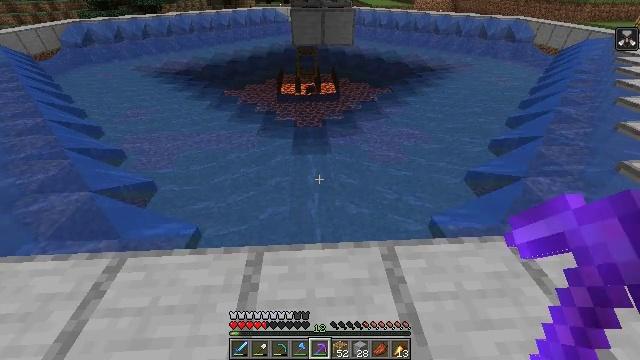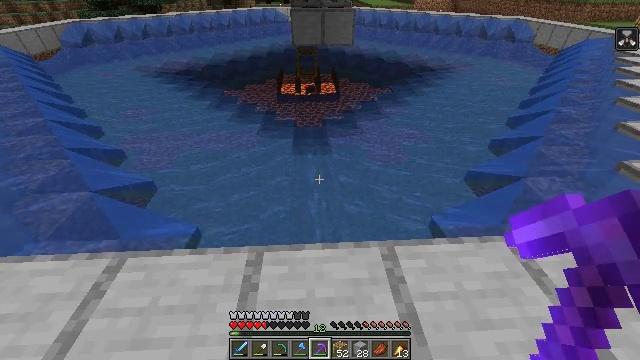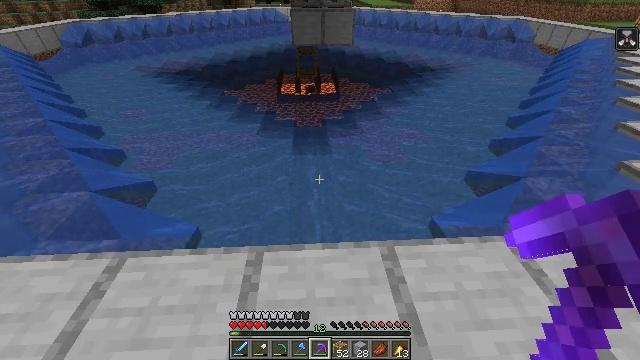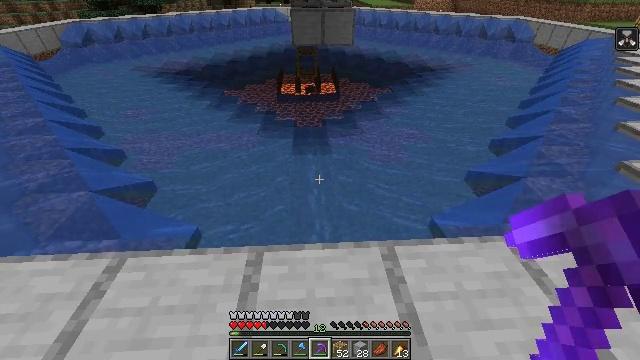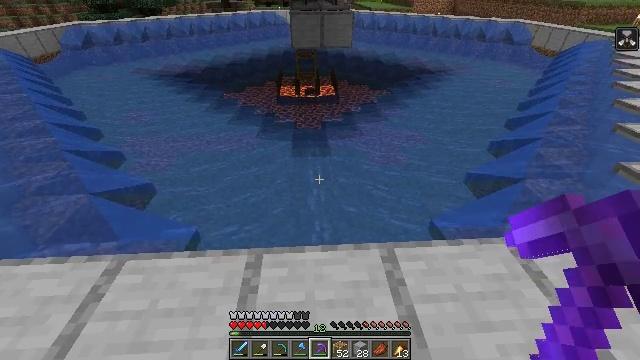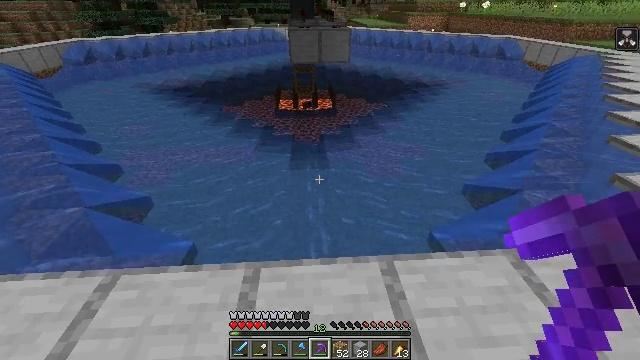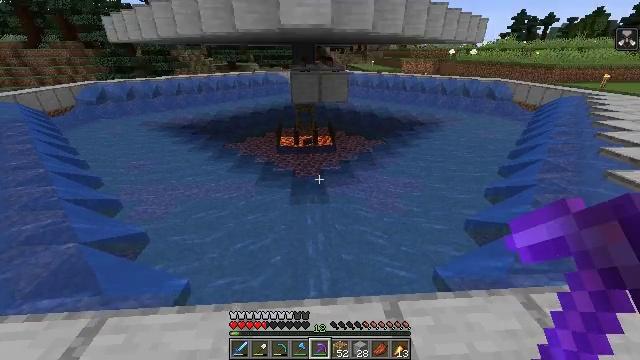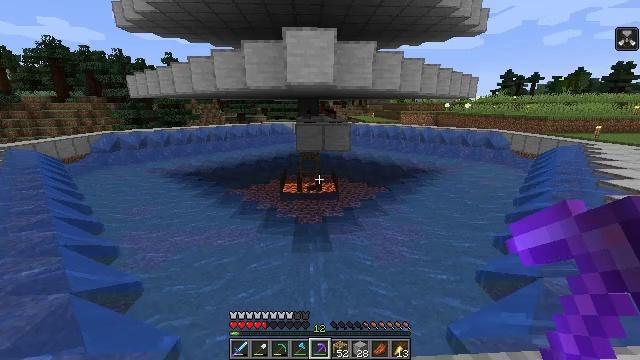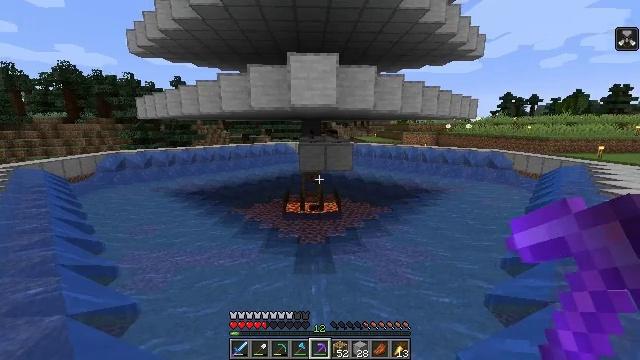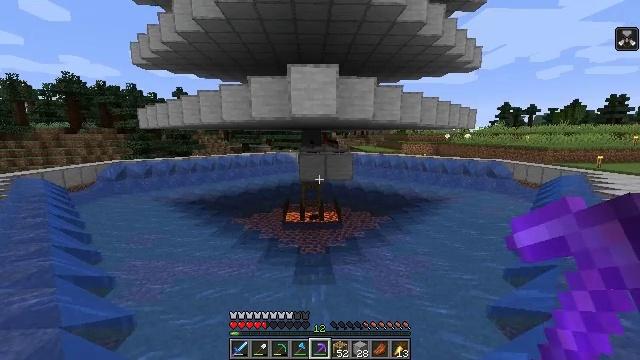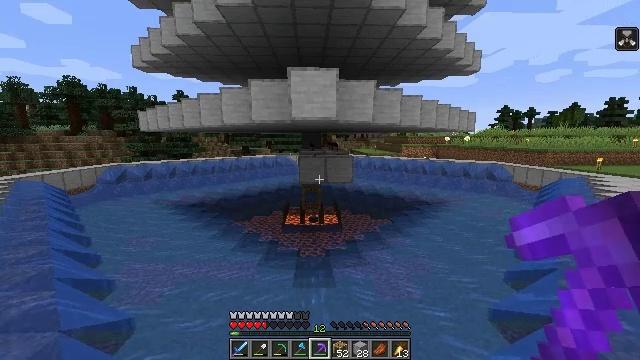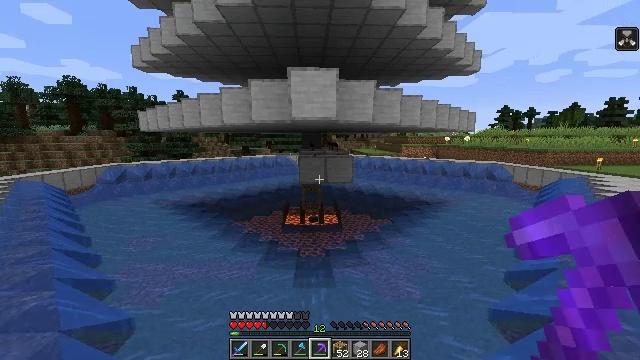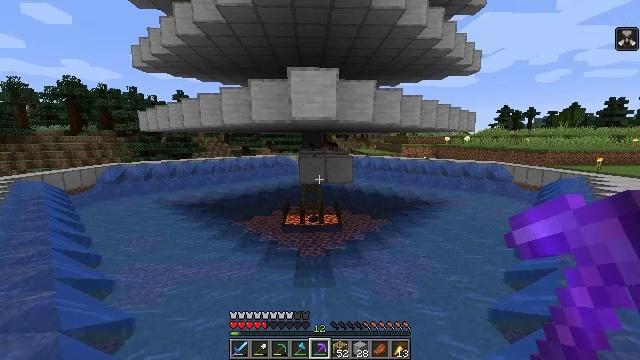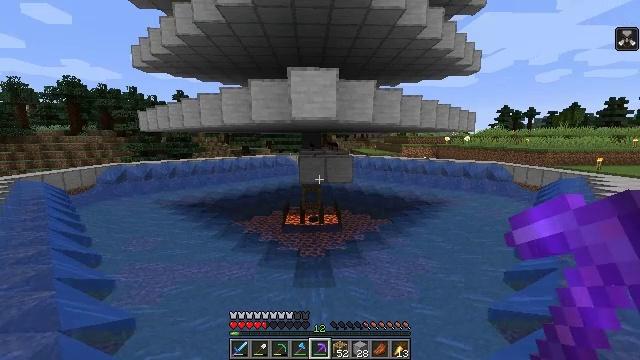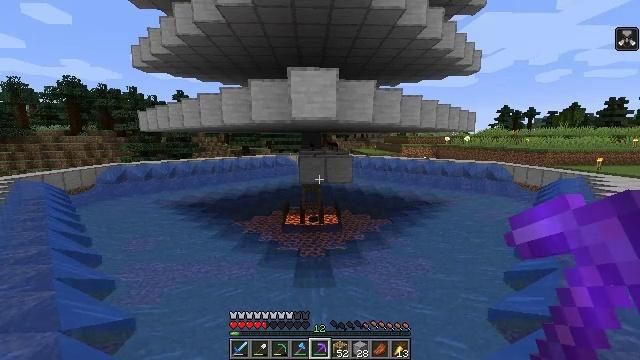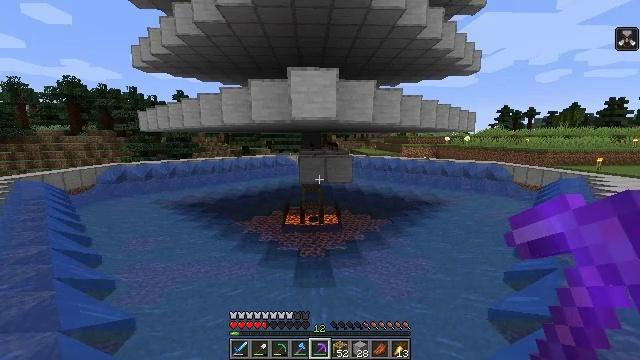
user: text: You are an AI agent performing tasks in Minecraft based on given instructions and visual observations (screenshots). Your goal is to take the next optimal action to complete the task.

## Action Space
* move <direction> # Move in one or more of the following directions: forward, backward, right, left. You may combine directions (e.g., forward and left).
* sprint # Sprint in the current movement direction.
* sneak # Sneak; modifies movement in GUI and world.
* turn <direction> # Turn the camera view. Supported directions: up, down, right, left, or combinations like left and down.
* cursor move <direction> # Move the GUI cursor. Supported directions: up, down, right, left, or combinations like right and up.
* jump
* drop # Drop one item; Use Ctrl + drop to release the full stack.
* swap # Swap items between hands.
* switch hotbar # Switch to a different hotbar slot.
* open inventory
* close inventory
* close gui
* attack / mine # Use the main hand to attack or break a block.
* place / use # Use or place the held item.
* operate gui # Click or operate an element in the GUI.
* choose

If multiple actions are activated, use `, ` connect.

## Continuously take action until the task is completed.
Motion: motion action
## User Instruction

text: Remove the scaffolding structure.
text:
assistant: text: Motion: no_op
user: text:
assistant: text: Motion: no_op
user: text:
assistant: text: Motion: no_op
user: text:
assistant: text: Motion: no_op
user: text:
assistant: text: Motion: turn up
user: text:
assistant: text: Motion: turn up
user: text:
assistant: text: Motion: turn up
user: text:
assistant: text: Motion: turn up
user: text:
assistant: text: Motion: turn up
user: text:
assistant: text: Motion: no_op
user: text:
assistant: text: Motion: no_op
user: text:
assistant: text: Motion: no_op
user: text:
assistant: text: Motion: no_op
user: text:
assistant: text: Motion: no_op
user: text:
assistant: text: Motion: no_op
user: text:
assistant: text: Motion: no_op
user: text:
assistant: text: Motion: no_op
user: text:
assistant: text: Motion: no_op
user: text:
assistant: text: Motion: no_op
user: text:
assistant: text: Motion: no_op
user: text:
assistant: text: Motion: no_op
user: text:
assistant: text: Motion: no_op
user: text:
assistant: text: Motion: no_op
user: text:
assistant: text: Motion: no_op
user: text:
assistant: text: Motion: no_op
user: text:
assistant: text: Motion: no_op
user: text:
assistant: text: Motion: no_op
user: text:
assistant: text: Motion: no_op
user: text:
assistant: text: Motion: no_op
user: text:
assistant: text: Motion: no_op